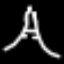
Label: The Eiffel Tower